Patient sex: F
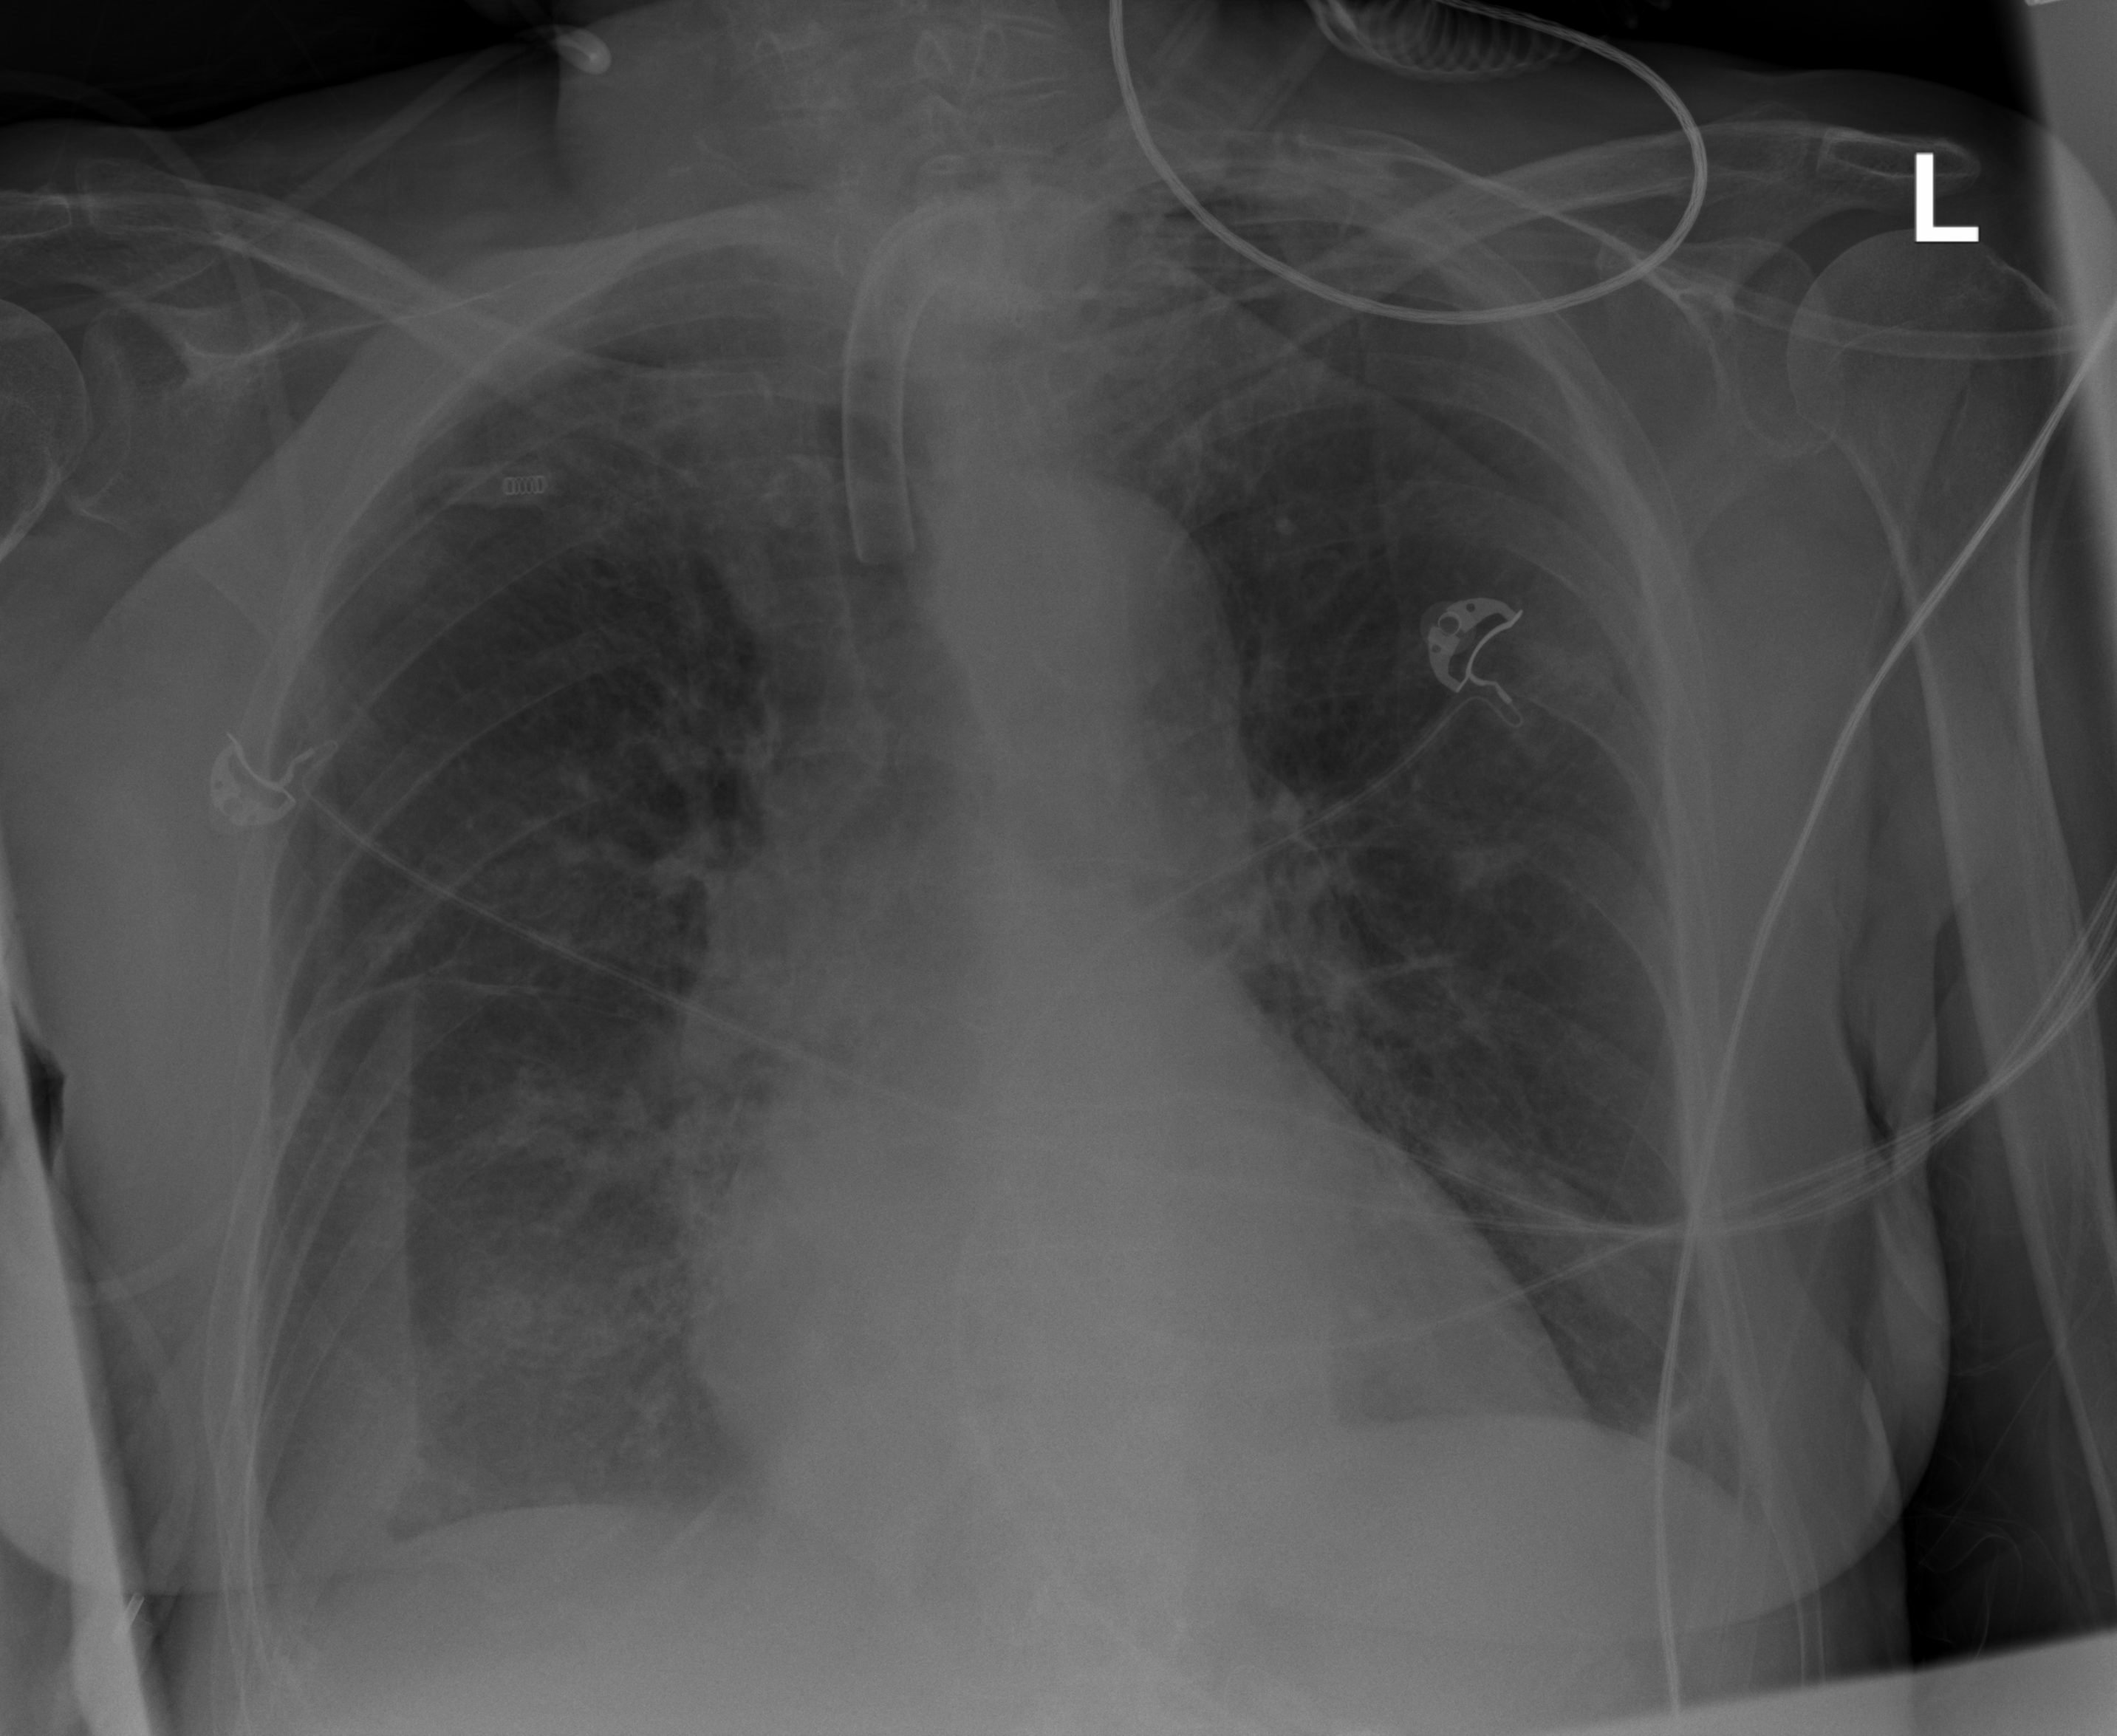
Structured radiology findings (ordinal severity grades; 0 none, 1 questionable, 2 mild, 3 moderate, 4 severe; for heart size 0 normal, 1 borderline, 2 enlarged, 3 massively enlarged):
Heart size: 2
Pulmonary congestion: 2
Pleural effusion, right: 2
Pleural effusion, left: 0
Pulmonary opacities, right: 2
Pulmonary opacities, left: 0
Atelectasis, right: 2
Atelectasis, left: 0